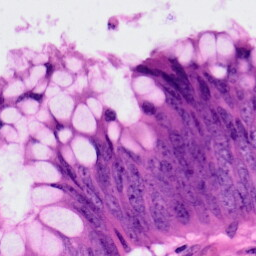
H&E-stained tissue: Colon